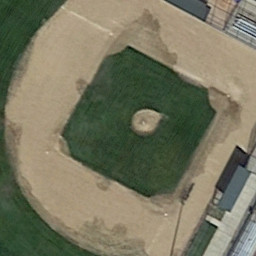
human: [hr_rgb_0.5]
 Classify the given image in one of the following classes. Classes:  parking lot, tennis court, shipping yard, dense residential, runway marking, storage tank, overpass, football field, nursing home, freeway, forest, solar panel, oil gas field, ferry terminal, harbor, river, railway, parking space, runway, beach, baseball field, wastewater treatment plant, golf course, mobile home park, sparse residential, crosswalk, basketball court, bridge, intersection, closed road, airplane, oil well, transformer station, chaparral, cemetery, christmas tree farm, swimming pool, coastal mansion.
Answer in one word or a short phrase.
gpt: baseball field